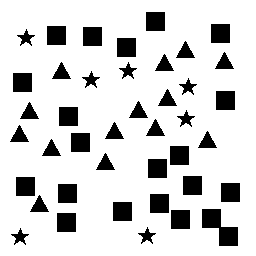
Squares: 21
Triangles: 14
Stars: 7
Total shapes: 42